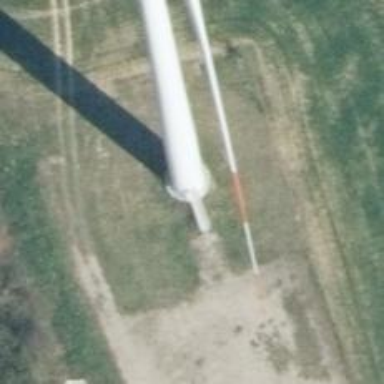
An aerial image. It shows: Wind power generator with horizontal axis wind turbine manufactured by Vestas.